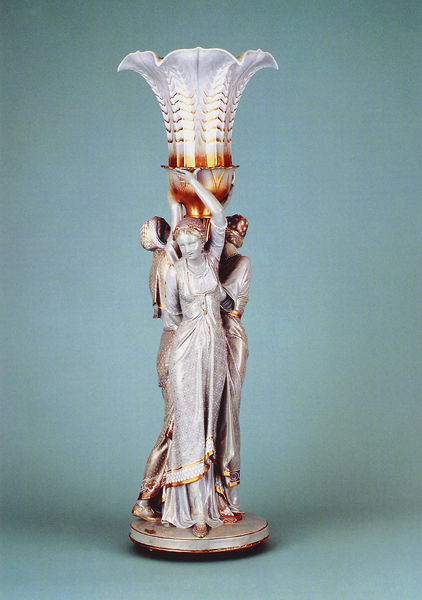
Titel: Zentrale Figur eines Tafelaufsatzes
Künstler: Claude-Èdouard Forgeot
Institution: Sèveres, Staatliche Porzellanmanufaktur
Schlagwörter: fuß, weiß, frauen, blume, frau, glas, haar, kleid, lampe, orange, stützen, blüte, blüten, rot, tuch, arm, barock, halten, kragen, sockel, stehen, tragen, schlank, figur, gewand, gold, kelch, drei, saum, leuchte, renaissance, keramik, vase, beine, bein, füße, kette, klein, drehen, figuren, bordüre, grazien, jugendstil, floral, metall, bronze, hochsteckfrisur, podest, hoch, foto, blütenblätter, gemustert, tulpe, gefäß, porzellan, jugenstil, schuh, kunst, lilie, statuette, kerzenhalter, musen, struktur, tiara, klassik, kunsthandwerk, haltend, vergoldung, drei frauen, grazil, faruen, gewan, drehscheibe, lakj lkj, lk kasdfk k, drehscheib, musterförmig